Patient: sex M, age 61
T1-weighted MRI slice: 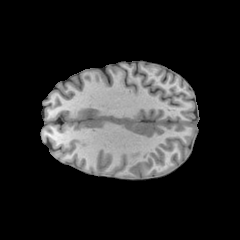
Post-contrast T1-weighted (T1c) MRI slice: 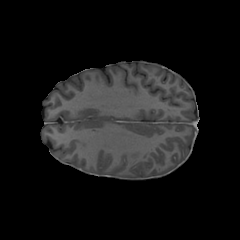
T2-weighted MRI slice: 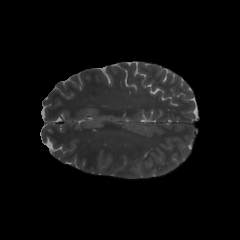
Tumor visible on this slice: no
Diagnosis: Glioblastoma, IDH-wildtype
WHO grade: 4